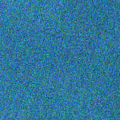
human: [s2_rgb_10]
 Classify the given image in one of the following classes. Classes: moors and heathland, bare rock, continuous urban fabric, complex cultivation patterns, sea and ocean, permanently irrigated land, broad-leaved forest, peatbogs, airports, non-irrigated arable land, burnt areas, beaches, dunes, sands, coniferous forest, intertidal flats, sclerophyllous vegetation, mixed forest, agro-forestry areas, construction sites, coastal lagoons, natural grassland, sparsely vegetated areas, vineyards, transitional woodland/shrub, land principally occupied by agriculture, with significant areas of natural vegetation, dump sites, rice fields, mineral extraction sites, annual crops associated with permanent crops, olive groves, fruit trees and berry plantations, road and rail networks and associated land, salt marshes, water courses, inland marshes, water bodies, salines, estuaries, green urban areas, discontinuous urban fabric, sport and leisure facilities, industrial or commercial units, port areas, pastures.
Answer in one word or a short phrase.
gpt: sea and ocean